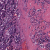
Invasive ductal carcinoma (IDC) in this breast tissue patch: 0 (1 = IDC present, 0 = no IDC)